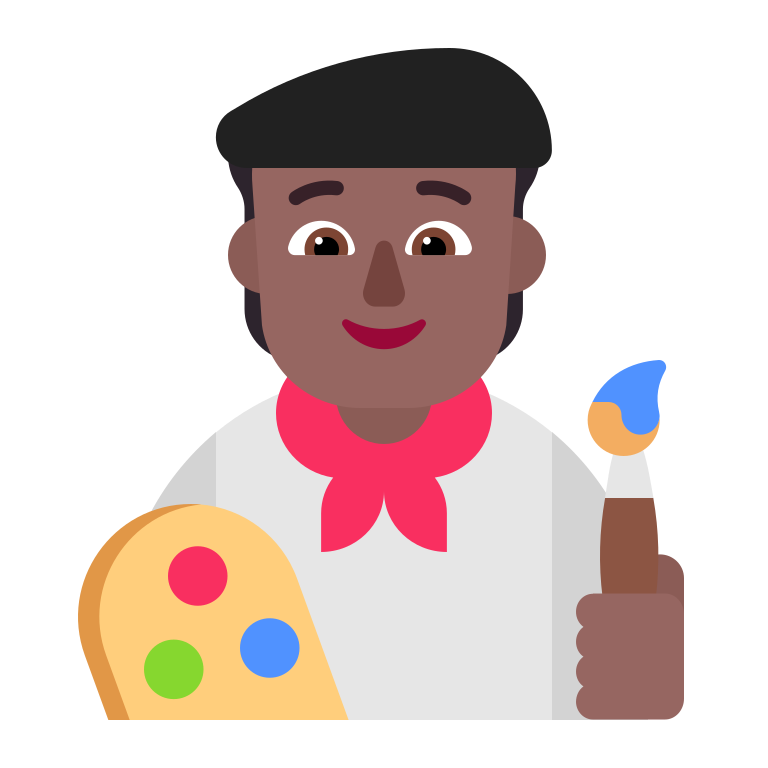
artist flat  dark